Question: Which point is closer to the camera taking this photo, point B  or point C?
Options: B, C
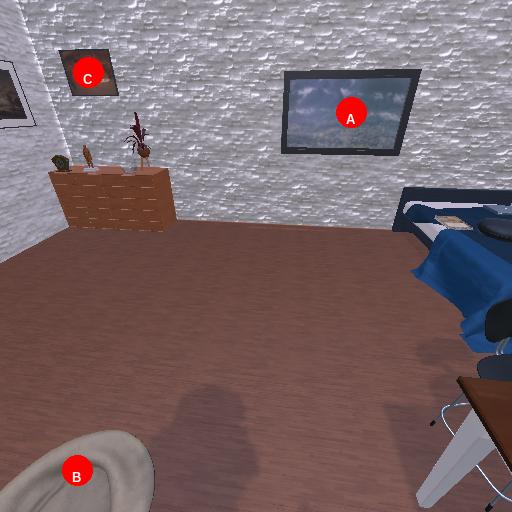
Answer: B